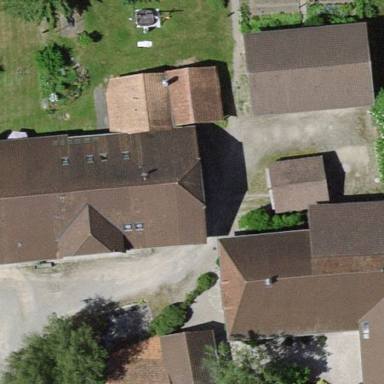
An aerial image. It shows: Farm building.